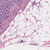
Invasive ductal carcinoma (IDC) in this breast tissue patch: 1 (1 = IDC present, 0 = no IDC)